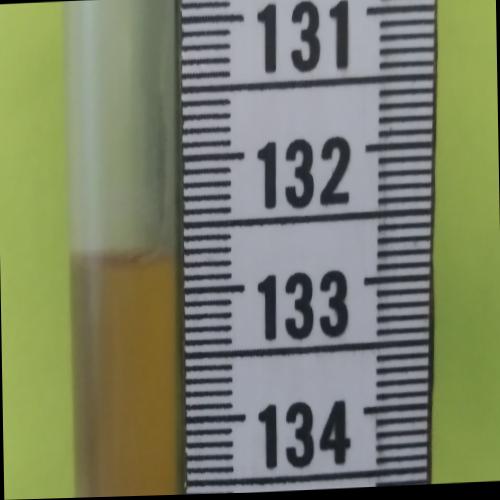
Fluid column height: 132.8 cm